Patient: sex F, age 33
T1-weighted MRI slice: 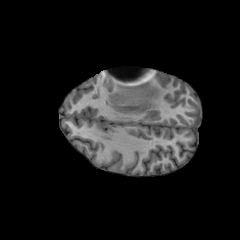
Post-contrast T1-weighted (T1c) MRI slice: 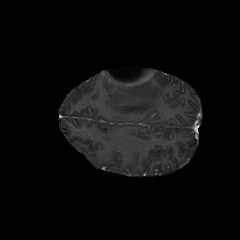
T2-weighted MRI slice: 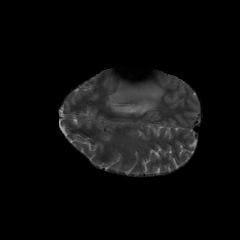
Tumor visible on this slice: yes
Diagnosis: Glioblastoma, IDH-wildtype
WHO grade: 4